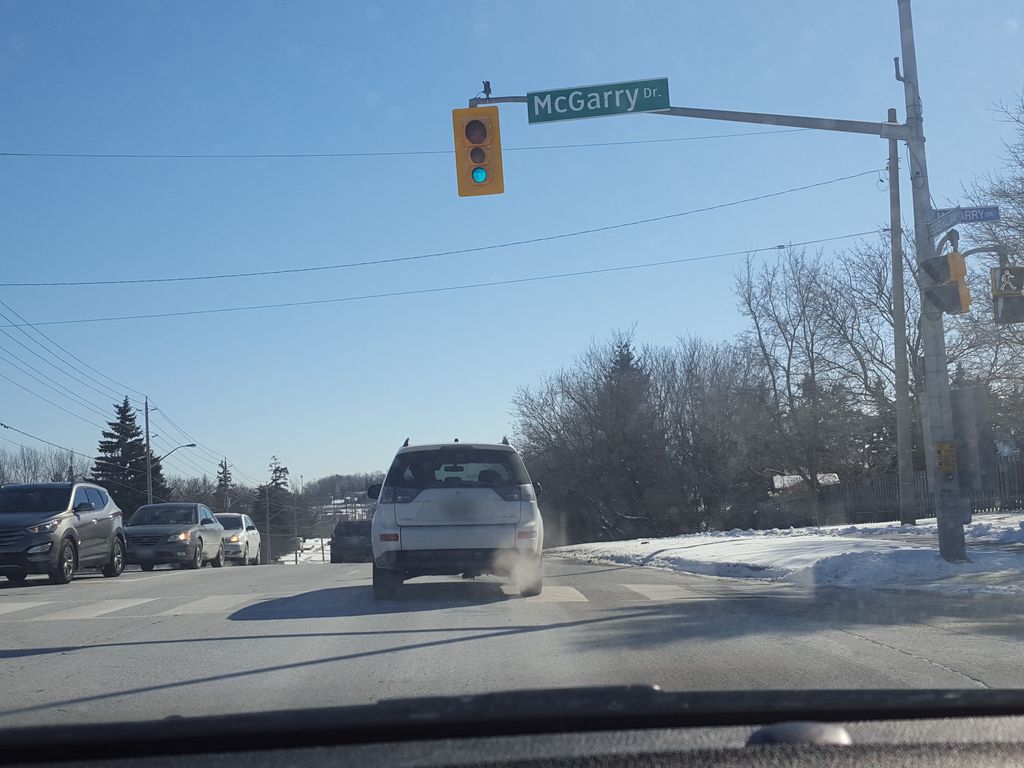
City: kitchener-waterloo